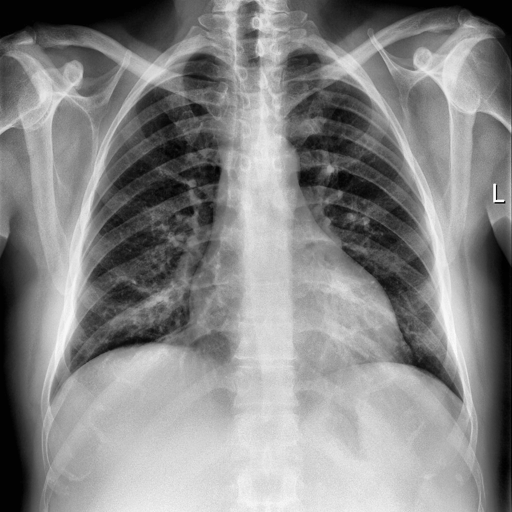
Finding: NORMAL